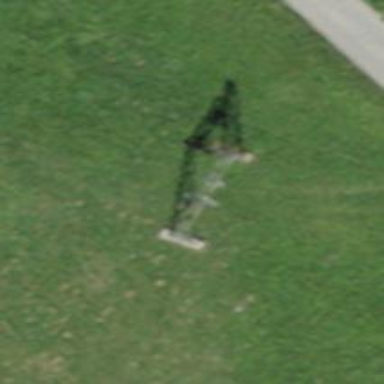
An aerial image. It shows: Pylon for aerialway.